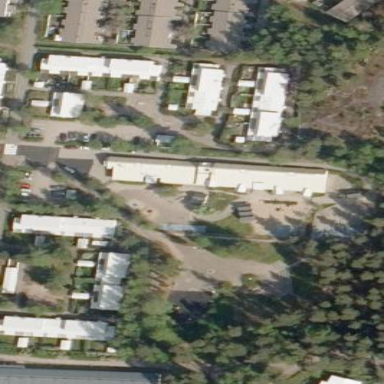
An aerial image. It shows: Kindergarten.